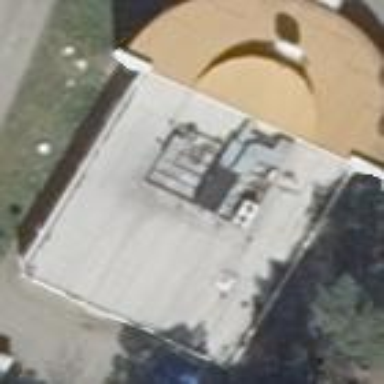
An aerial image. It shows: Fast food restaurant building.